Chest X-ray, PA view. Patient: 48 years old, sex M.
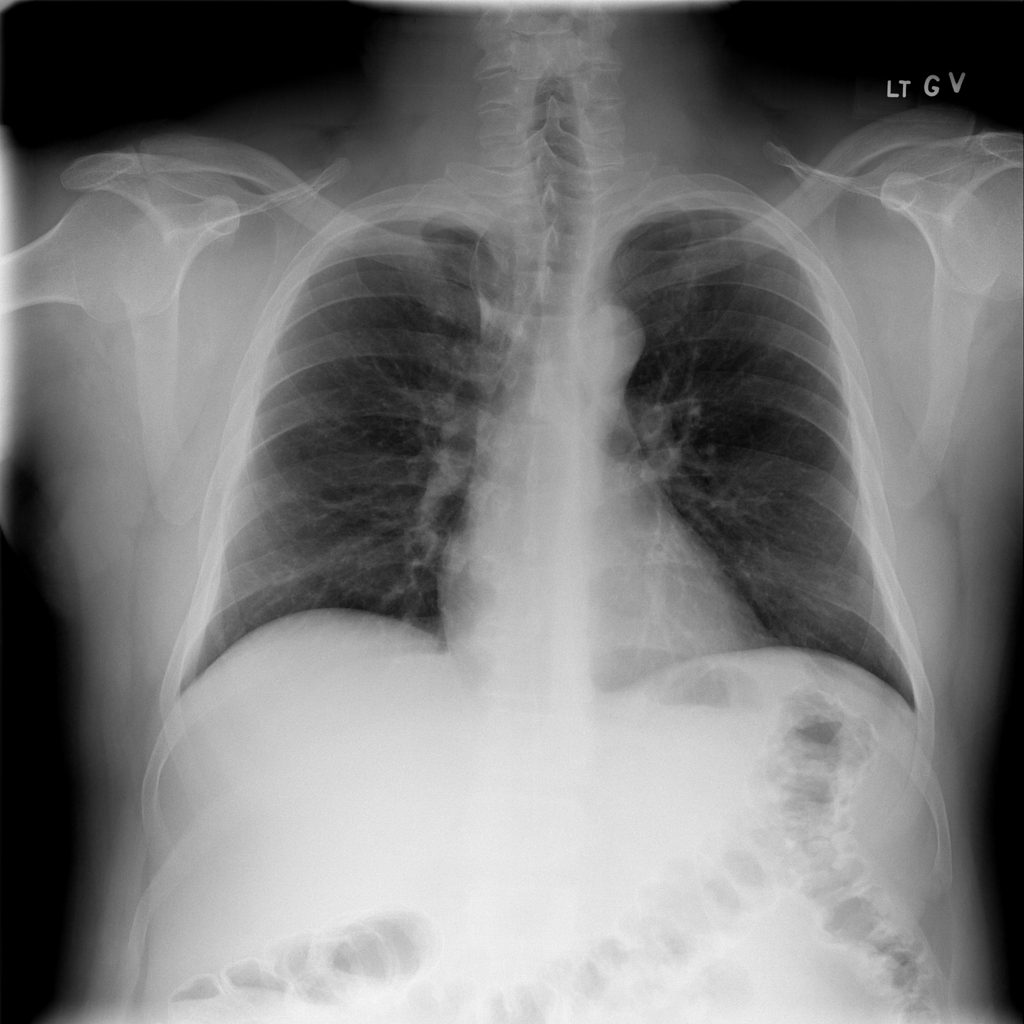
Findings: Infiltration